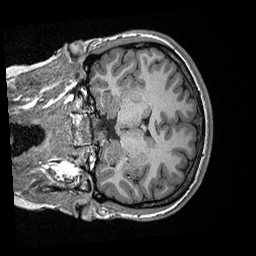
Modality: T1w
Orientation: coronal
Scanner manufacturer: ge
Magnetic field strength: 3 T
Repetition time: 2.349 s
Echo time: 0.002968 s